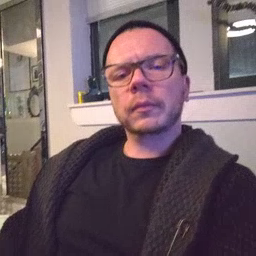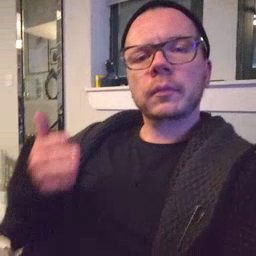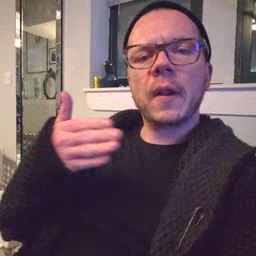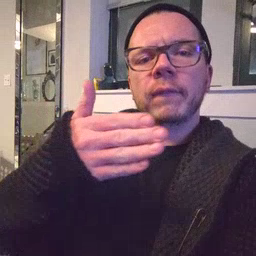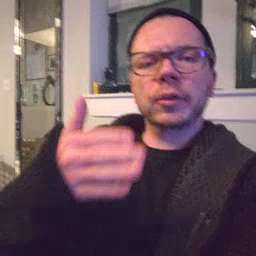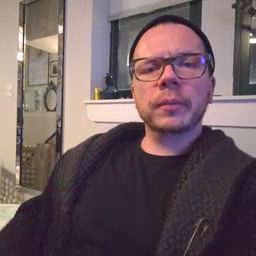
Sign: fish